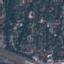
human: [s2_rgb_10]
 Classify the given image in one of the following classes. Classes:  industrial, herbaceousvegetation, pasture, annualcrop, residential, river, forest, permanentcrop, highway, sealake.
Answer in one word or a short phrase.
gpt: Residential